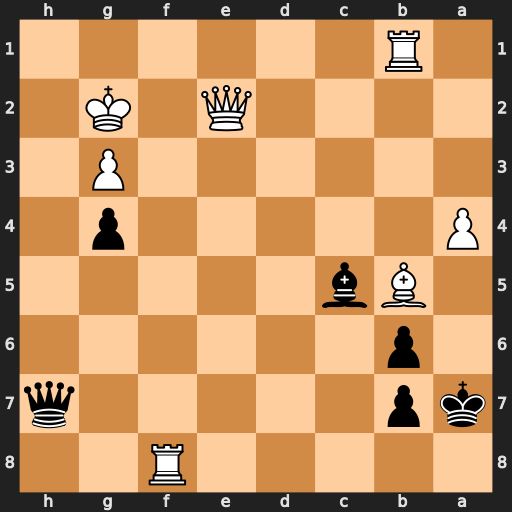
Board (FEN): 5R2/kp5q/1p6/1Bb5/P5p1/6P1/4Q1K1/1R6
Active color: b
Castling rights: -
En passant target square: -
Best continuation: Qh3#